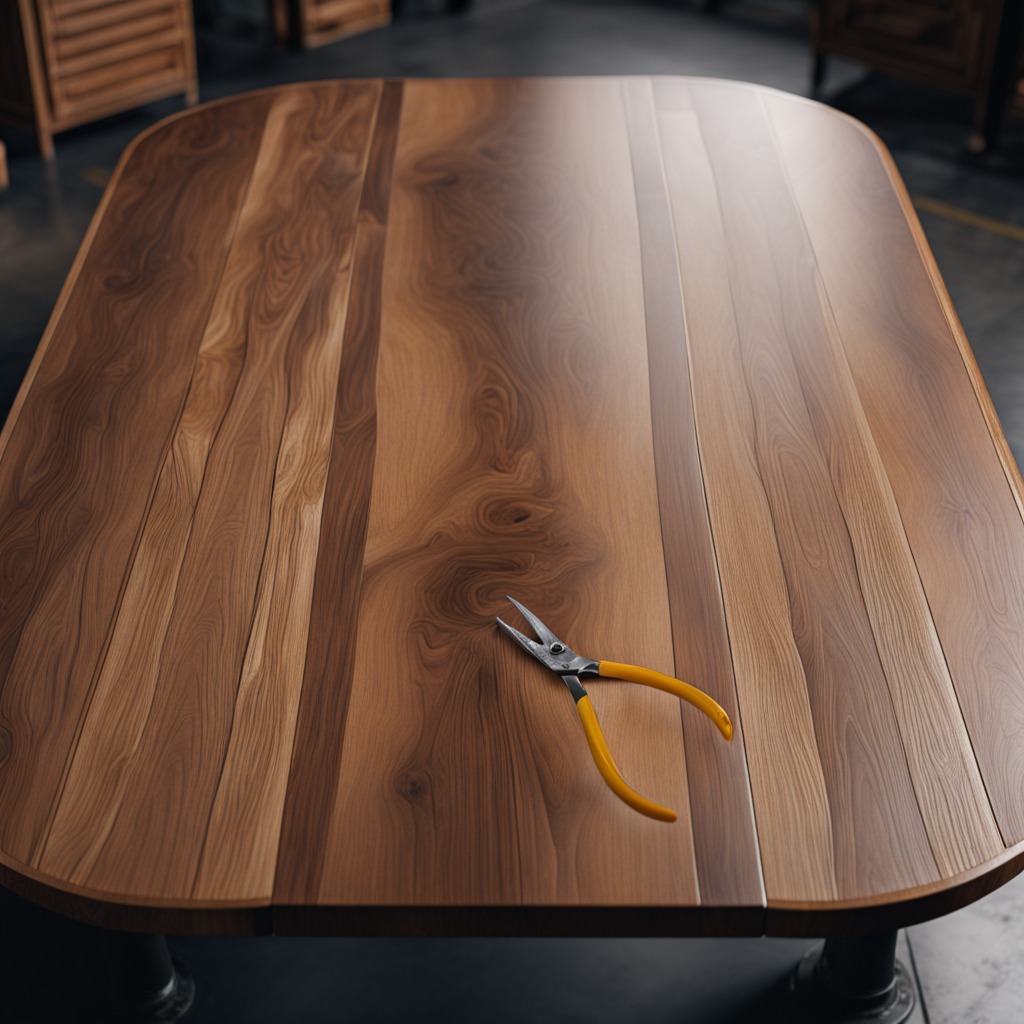
A plier is lying on the oil-spilled wooden table in a vintage motorcycle garage.